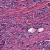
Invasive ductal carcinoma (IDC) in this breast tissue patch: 1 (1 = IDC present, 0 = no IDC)